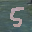
Label: 5